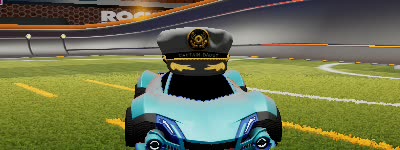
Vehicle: werewolf